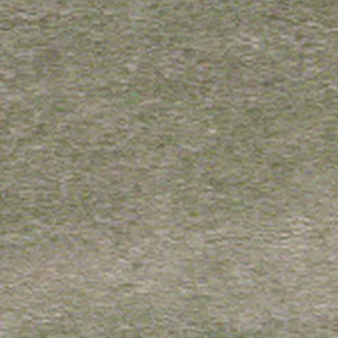
Label: other